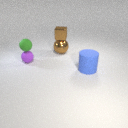
large brown metal sphere below small brown metal cube